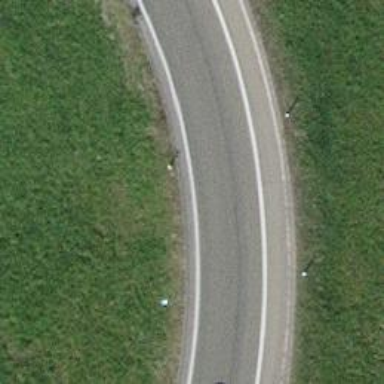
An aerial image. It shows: Motorway link.